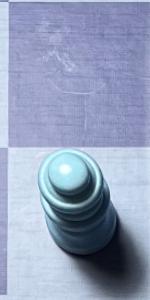
Label: Queen_White